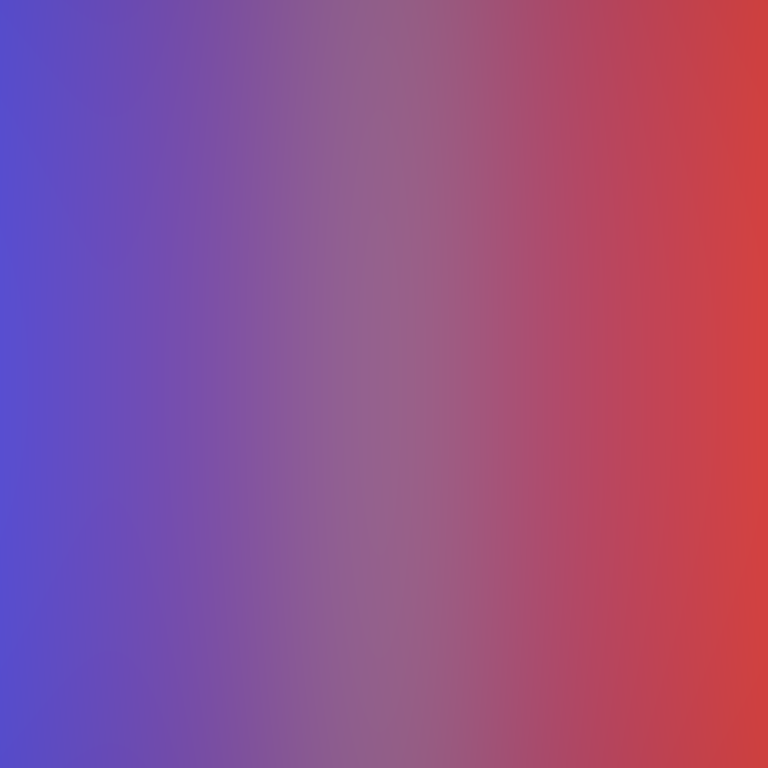
Abstract light effect, smooth gradient from deep blue to vibrant red, calm atmosphere, soft glow, no room, no furniture, no objects.